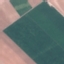
Land use / land cover: AnnualCrop